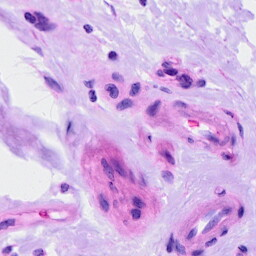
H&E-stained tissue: Ovarian